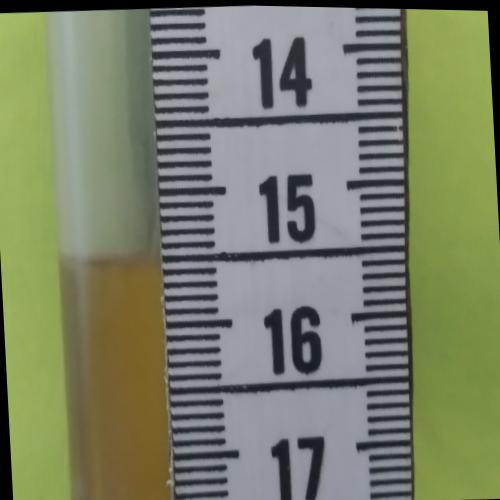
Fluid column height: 15.5 cm